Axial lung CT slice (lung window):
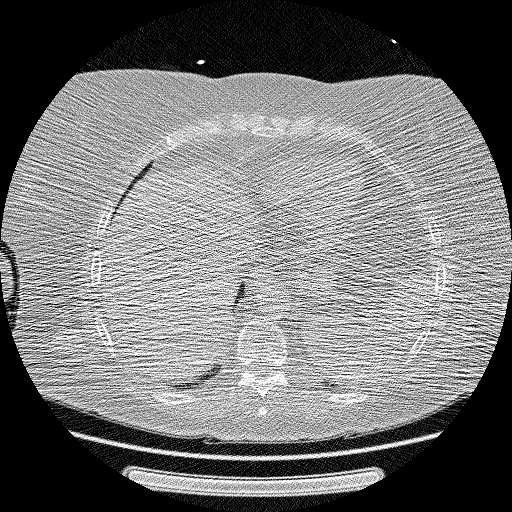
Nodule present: no